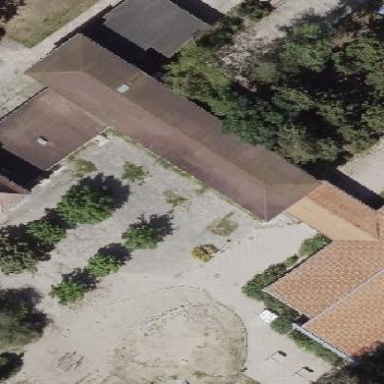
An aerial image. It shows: School building.